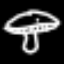
Label: mushroom